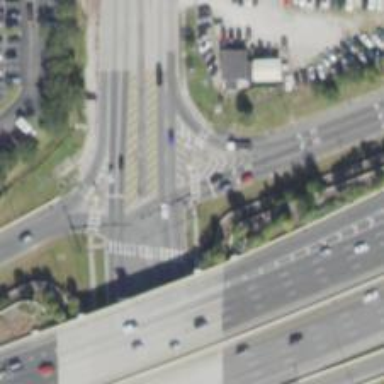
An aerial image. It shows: Marked crossing on footway.